Question: There are set of data listed under table employee like empid, empname, position, managerid, ismanager.
Here some employees are manager and some not. If that employee is manager it has to show 1 in ismanager column, if that employee is not manager it has to show 0 in ismanager column, if empid is listed in managerid then ismanager should be updated to 1 else it should be 0.
'''
create table usertable (
empid int primary key,
empname varchar(40),
position varchar(40),
managerid int,
foreign key (managerid) references usertable(empid),
ismanager bit(1)
);
'''

This is what I have tried:
'''
update usertable set ismanager=
case
when empid in (select managerid from usertable) then 1
else 0
end;
'''
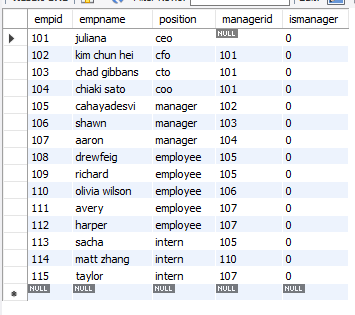
Answer: As they are all set to '0' currently, you only need to update the ones who are managers:
'''
UPDATE usertable u1
JOIN (SELECT DISTINCT managerid FROM usertable WHERE managerid IS NOT NULL) u2
ON u1.empid = u2.managerid
SET u1.ismanager = 1;
'''
If they are all set to null and you need to set both the '1's and '0's:
'''
UPDATE usertable u1
LEFT JOIN (SELECT DISTINCT managerid FROM usertable WHERE managerid IS NOT NULL) u2
ON u1.empid = u2.managerid
SET u1.ismanager = (u2.managerid IS NOT NULL);
'''
Of course, you could ditch the redundant 'ismanager' column and retrieve it dynamically:
'''
SELECT *, EXISTS (SELECT 1 FROM usertable WHERE managerid = u.empid) AS ismanager
FROM usertable u;
'''